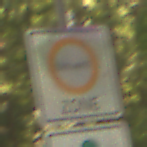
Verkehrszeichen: BeginnUmweltzone
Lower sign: FreistellungVomVerkehrsverbot3
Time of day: Midday
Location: Outdoor (Nature)
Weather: PartlyCloudy
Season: NotSpecified
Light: Natural